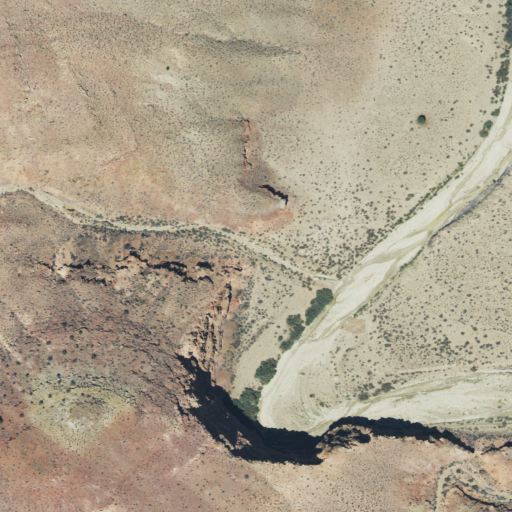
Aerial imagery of valley in Utah named Needle Eye Canyon containing shrub, grassland, and barren land